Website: walmart
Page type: customer-info-address
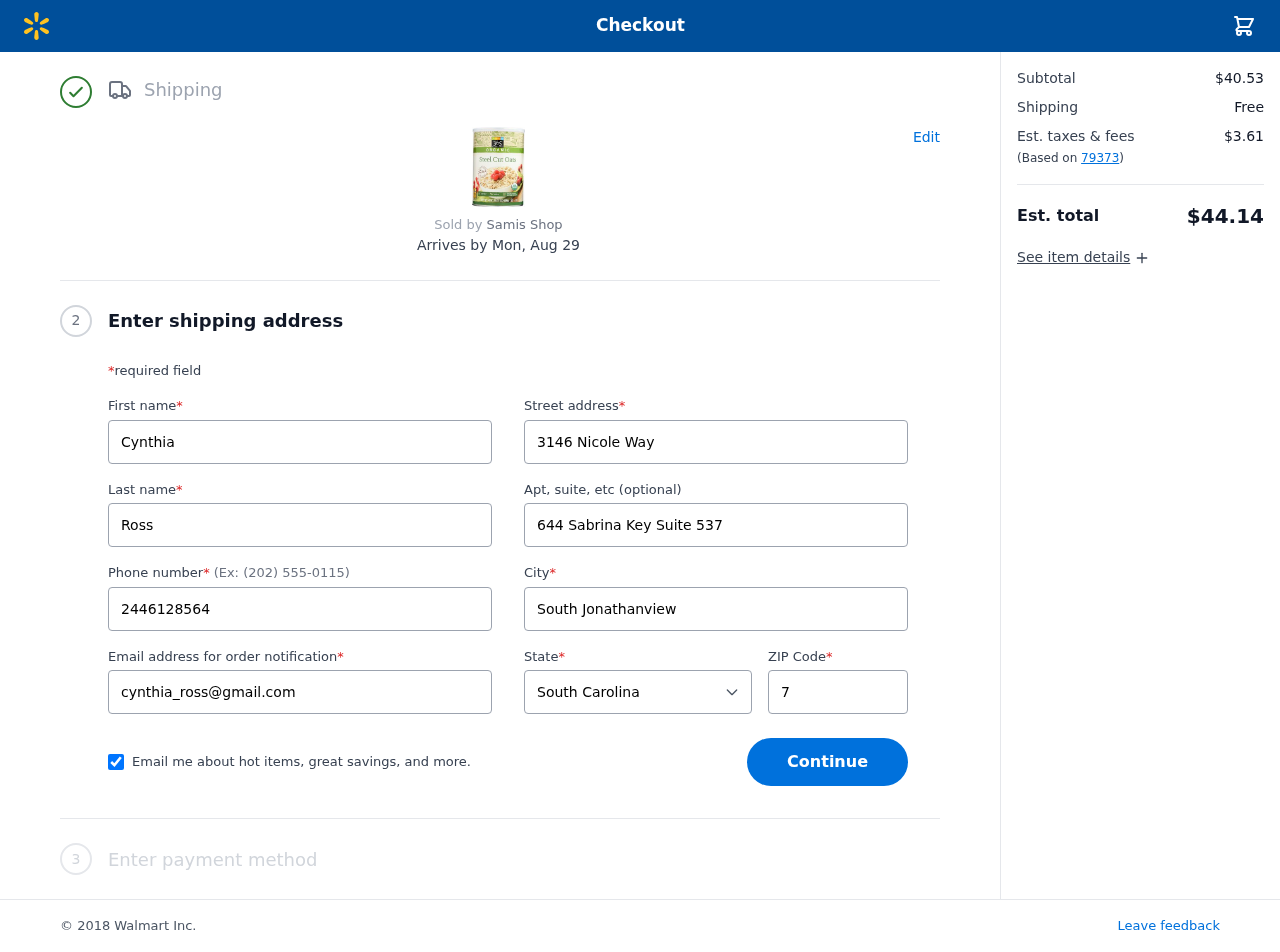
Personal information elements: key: PII_CITY
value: South Jonathanview
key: PII_EMAIL
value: cynthia_ross@gmail.com
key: PII_FIRSTNAME
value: Cynthia
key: PII_LASTNAME
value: Ross
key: PII_PHONE
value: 2446128564
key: PII_POSTCODE
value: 79373
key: PII_STATE
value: South Carolina
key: PII_STREET
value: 3146 Nicole Way
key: PII_STREET2
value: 644 Sabrina Key Suite 537
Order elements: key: ORDER_DELIVERY_DATE
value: Mon, Aug 29
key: ORDER_SUBTOTAL
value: $40.53
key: ORDER_SHIPPING_COST
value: Free
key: ORDER_TAX
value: $3.61
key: ORDER_TOTAL
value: $44.14